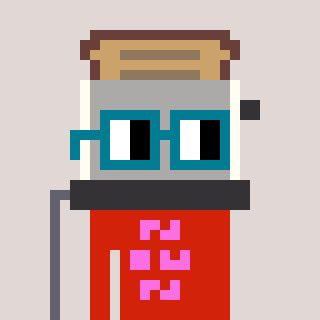
a pixel art character with square dark green glasses, a toaster-shaped head and a red-colored body on a warm background